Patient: sex M, age 66
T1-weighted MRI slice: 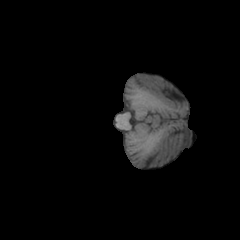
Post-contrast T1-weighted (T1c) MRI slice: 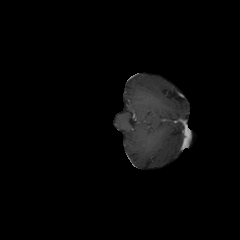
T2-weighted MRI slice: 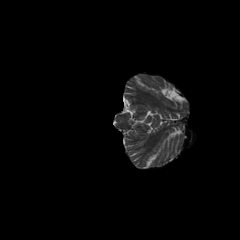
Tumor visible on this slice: no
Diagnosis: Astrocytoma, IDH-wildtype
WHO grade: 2